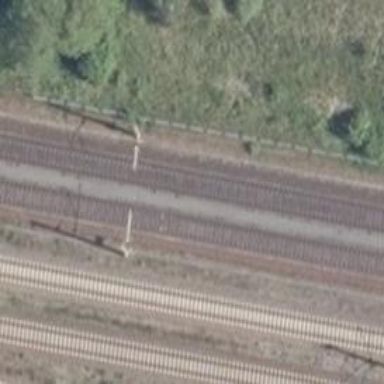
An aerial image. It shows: Railway milestone with catenary mast.